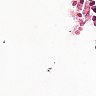
Metastatic tissue present: no